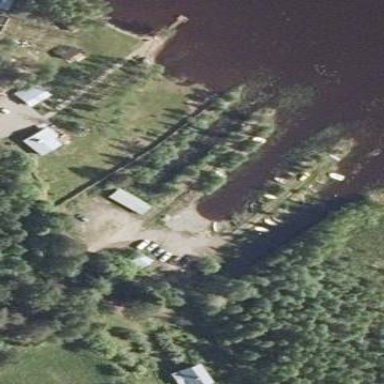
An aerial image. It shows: Boatyard located near waterway.